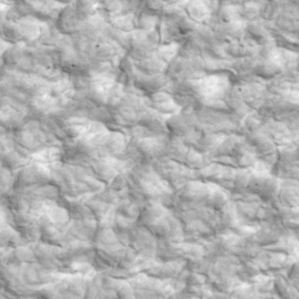
Label: non_frost